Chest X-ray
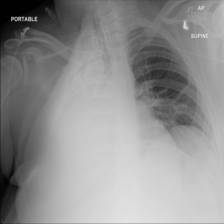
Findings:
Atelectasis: positive
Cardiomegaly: negative
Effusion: negative
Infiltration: negative
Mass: negative
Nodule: negative
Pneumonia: negative
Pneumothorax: negative
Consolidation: negative
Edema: negative
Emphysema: negative
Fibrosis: negative
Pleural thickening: negative
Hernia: negative